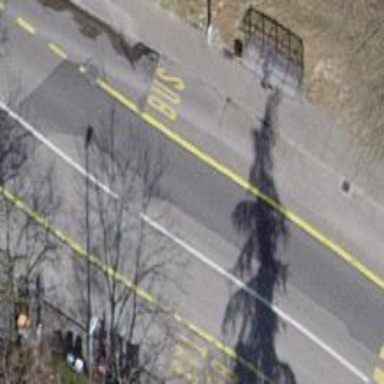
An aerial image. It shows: Bus stop with shelter for public transport.